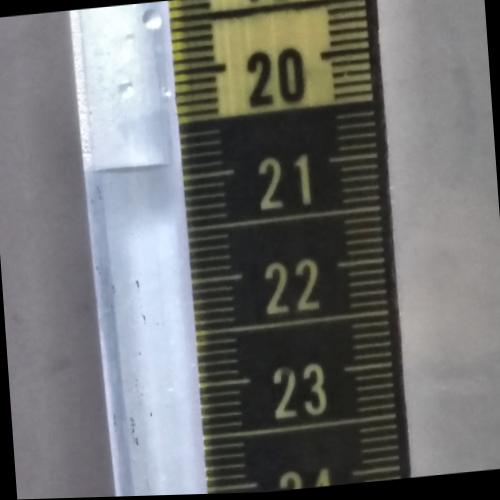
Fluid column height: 20.9 cm